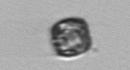
Label: Thalassiosira